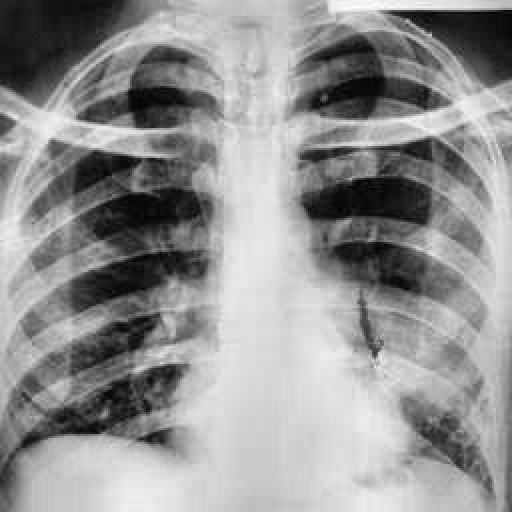
Finding: TUBERCULOSIS